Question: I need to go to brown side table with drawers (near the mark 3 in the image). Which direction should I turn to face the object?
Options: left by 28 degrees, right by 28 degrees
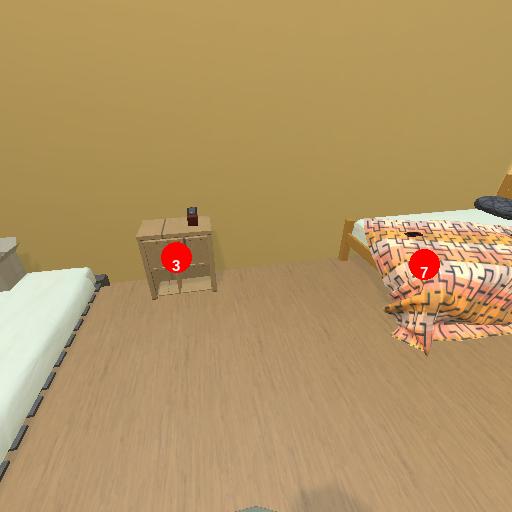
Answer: left by 28 degrees